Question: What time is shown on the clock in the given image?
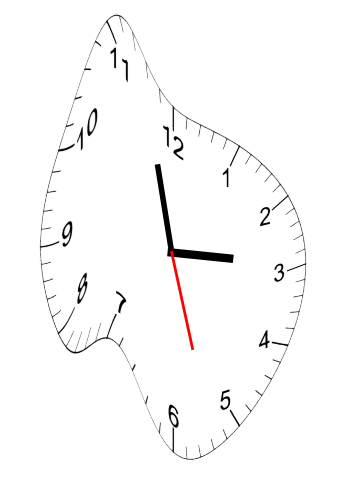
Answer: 02:57:27